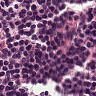
Metastatic tissue present: no